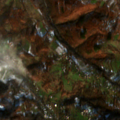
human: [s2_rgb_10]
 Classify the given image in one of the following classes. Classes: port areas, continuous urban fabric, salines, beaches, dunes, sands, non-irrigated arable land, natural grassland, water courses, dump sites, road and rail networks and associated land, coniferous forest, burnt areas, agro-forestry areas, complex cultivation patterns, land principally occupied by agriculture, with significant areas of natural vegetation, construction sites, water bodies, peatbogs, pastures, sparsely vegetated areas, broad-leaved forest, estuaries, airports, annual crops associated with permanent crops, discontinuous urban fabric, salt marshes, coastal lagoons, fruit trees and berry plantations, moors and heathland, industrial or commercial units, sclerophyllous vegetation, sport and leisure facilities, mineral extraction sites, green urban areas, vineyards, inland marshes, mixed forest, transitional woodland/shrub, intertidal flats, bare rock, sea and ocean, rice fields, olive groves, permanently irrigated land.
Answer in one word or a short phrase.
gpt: complex cultivation patterns, land principally occupied by agriculture, with significant areas of natural vegetation, broad-leaved forest